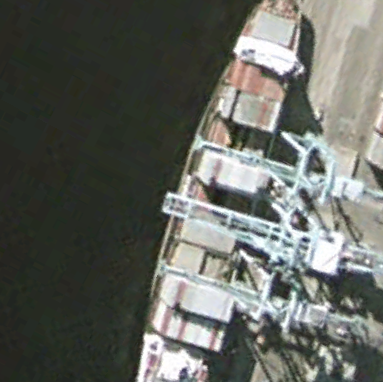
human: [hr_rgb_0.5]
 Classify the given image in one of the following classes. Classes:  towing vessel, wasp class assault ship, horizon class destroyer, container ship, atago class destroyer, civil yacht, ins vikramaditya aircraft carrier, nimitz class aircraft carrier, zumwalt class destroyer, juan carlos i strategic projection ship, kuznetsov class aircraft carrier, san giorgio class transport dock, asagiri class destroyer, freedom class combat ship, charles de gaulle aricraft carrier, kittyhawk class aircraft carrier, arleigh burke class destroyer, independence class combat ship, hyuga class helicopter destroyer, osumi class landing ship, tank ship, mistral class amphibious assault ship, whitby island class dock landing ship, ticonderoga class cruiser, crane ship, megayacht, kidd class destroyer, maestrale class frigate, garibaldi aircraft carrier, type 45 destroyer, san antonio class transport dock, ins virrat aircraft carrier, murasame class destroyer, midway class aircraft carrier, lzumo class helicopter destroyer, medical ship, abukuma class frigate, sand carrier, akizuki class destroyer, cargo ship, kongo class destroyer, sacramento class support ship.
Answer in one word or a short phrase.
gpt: Container ship